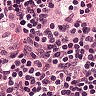
Metastatic tissue present: no